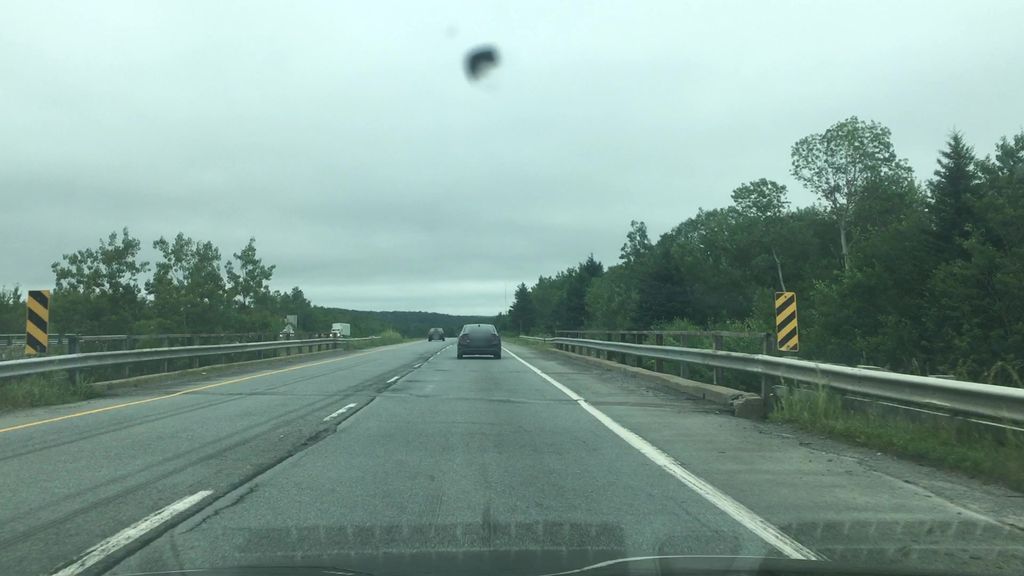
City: halifax